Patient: sex F, age 37
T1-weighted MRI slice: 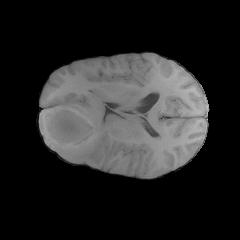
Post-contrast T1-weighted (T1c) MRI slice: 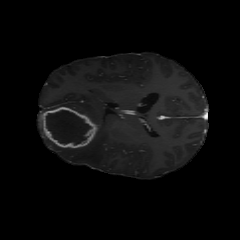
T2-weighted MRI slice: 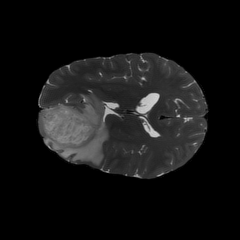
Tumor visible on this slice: yes
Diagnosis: Glioblastoma, IDH-wildtype
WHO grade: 4